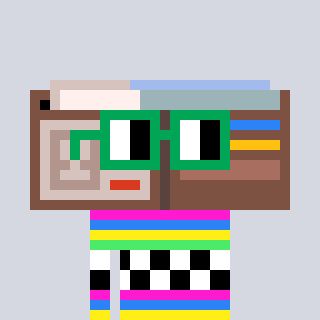
a pixel art character with square green glasses, a wallet-shaped head and a gunk-colored body on a cool background